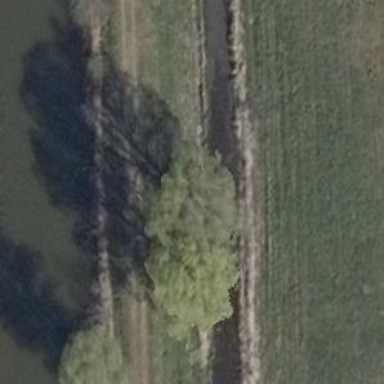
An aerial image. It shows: Single tag "natural: tree."